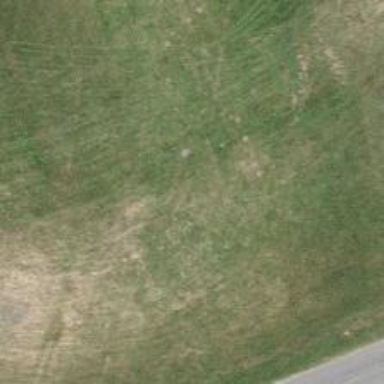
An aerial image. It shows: Runway at the airport covered in grass.